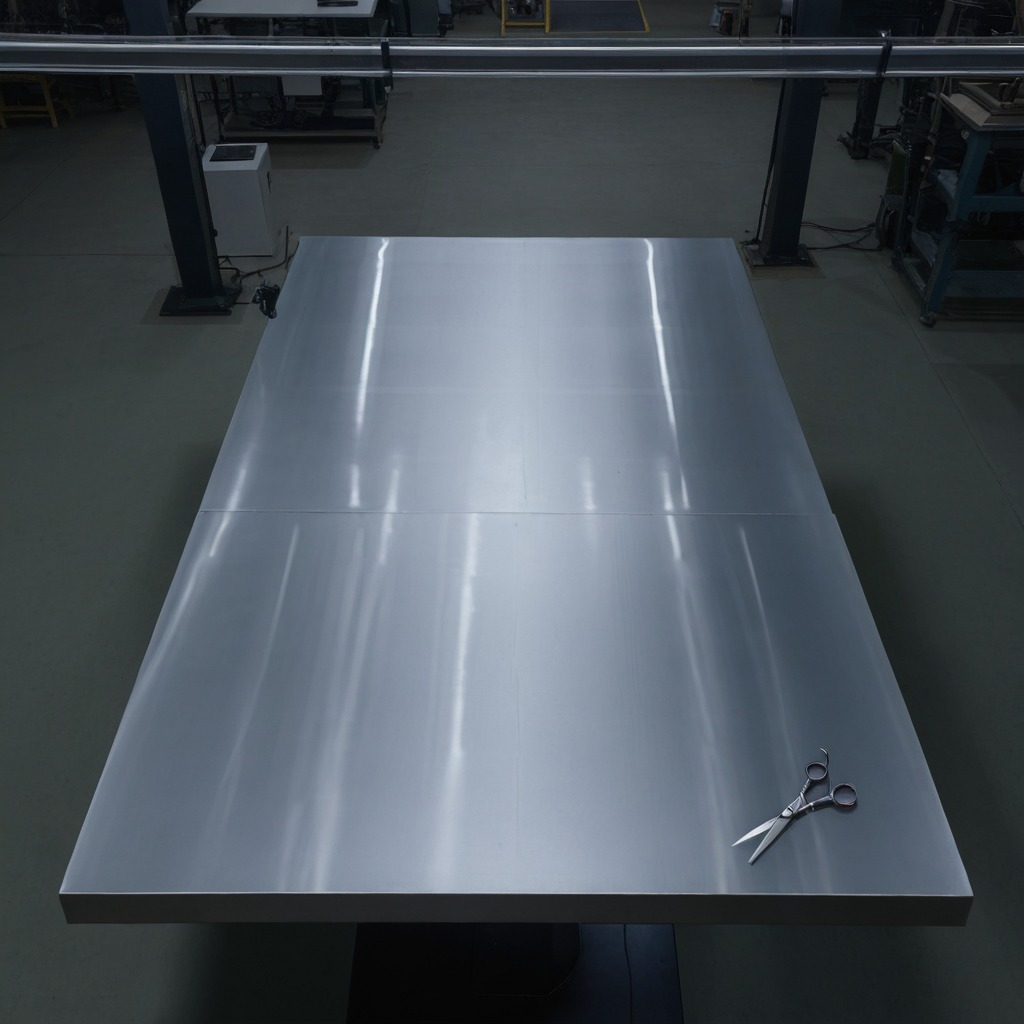
A scissor is lying on the tabletop.